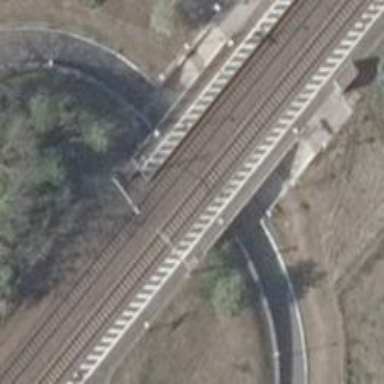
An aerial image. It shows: Platform edge at railway station.